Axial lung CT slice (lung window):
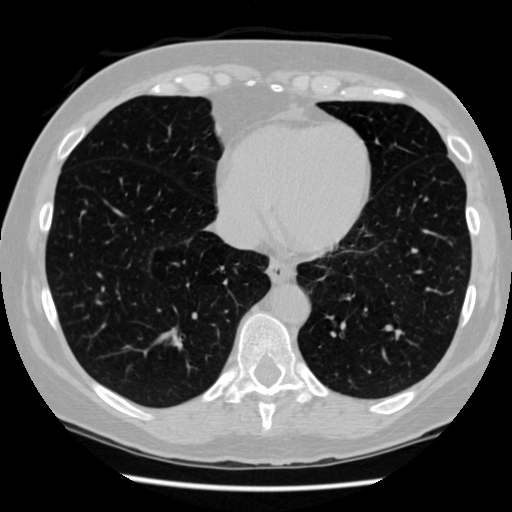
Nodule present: no